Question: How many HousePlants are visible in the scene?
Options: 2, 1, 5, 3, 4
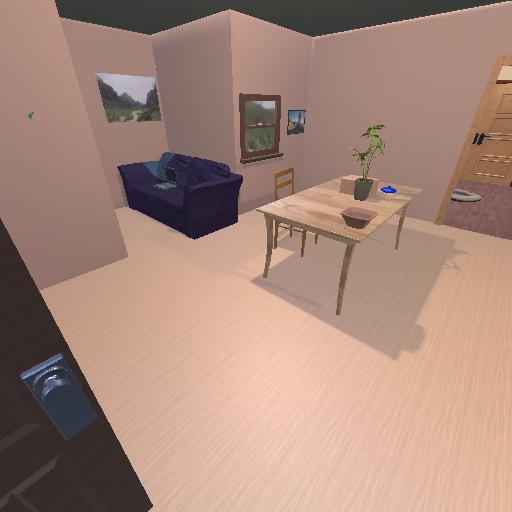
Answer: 2